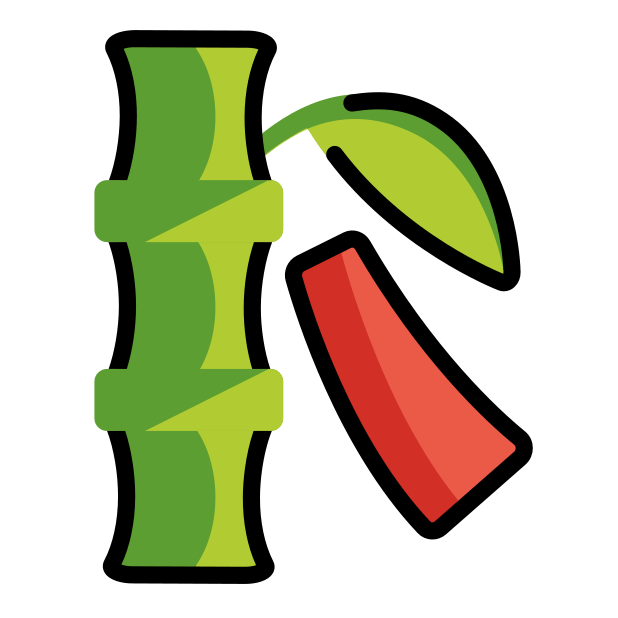
Emoji: 🎋
Name: tanabata tree
Unicode: 0x1f38b